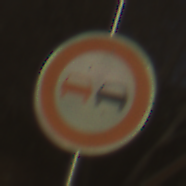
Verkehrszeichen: Ueberholverbot
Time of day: SunriseSunset
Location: Outdoor (Nature)
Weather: Clear
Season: NotSpecified
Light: Natural